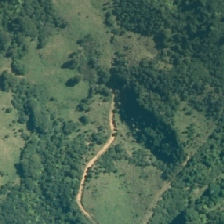
Land cover: high_producing_grassland